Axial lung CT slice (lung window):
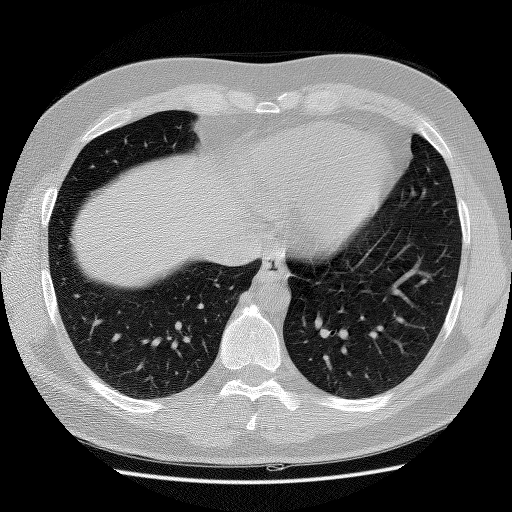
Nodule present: no